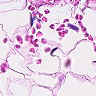
Metastatic tissue present: no